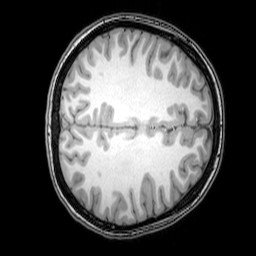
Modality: T1w
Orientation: axial
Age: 20
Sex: female
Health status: healthy
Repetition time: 0.081 s
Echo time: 0.037 s